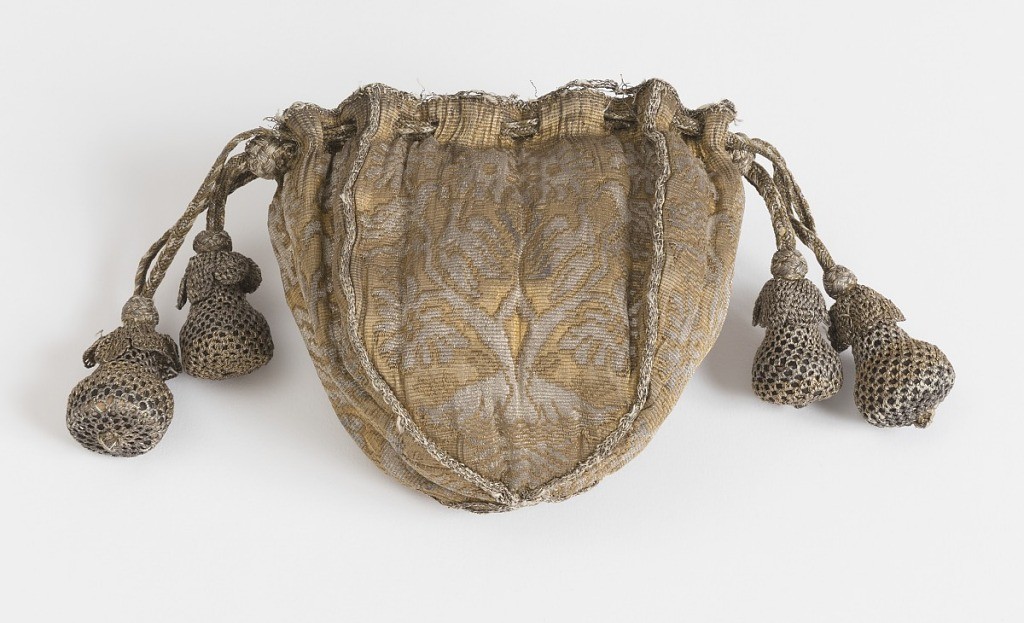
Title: Purse
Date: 17th century
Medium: silk, gilt wire, metal-wrapped silk-core threads Technique: plain weave with discontinuous weft (tapestry weave)
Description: Small purse with four identical shield-shapes sides and a draw-cord top, lined with blue silk damask. On each side is a symmetrical design of a flowering plant with birds perched in the branches. The panels are joined with narrow gold braid; the top is bound with the same. Beads at the ends of the draw-cord are covered with silver and gold net.